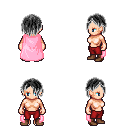
a pixel art fantasy rpg character, female body template, human, light skin, pink cape, red pants, gray bangs hairstyle, brown shoes, four views (front, back, left, right), 2x2 character sprite sheet, small pixel art, hard edges, no anti-aliasing